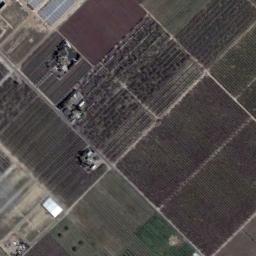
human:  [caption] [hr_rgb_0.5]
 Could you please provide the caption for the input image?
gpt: Many neatly arranged green, Purple and tan mixed rectangular farmlands of different sizes .

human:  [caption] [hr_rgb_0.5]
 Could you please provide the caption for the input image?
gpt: There is a buildings beside the rectangular farmlands .

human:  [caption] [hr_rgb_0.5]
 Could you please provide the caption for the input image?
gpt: There are some green and red rectangular farmland .

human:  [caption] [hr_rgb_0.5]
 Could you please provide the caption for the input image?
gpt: Some rectangular farmlands are arranged in neat rows and some houses are surrounded by these farmlands .

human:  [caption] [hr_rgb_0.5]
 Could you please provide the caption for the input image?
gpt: There are some brown rectangular farmlands and buildings .